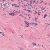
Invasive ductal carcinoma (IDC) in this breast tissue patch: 1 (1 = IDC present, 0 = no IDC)